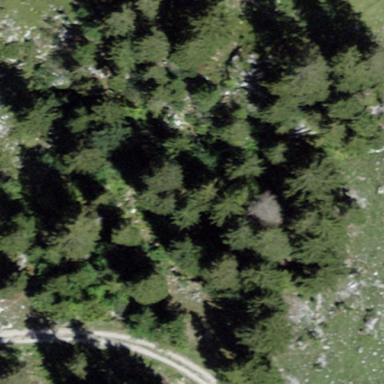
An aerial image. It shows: Forest area.